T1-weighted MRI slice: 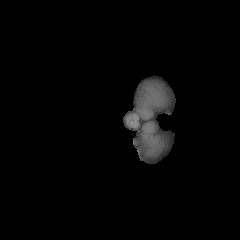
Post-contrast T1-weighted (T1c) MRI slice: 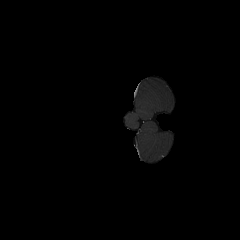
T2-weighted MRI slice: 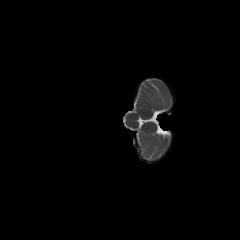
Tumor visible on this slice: no